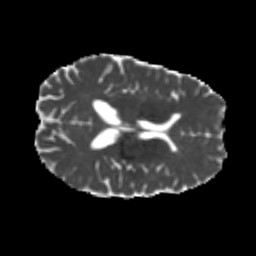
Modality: MD
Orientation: axial
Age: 23
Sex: male
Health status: healthy
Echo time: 0.074 s